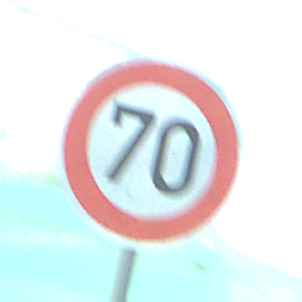
Verkehrszeichen: Geschwindigkeit70
Umgebung: Roofed, Special
Tageszeit: MorningAfternoon
Wetter: PartlyCloudy
Licht: Natural
Jahreszeit: NotSpecified
Kontrast: MediumContrast